Question: What is the reading of this measurement?
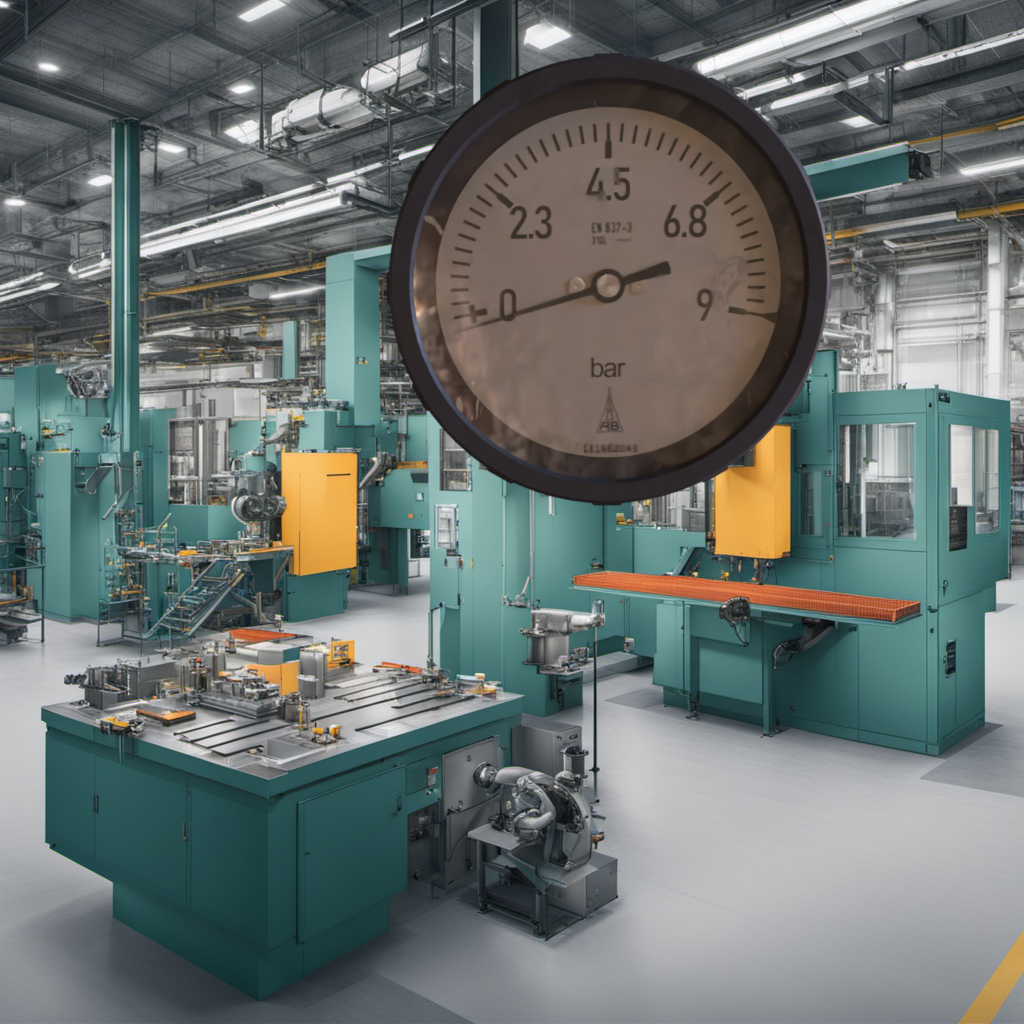
Answer: The result is -0.12
Question: What is the value range of this measurement?
Answer: The range is from 0 to 9
Question: What is the minimum and maximum value of the measurement shown in the image?
Answer: The minimum value is 0 and the maximum value is 9